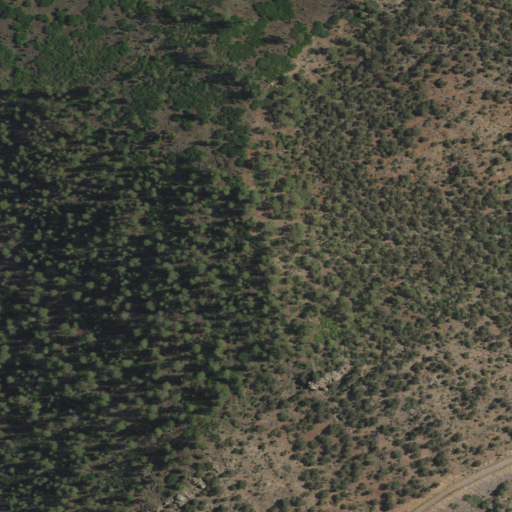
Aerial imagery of mountain in New Mexico named Los Cerros containing evergreen forest and shrub